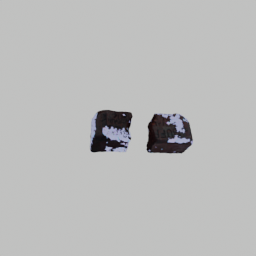
Label: architecture